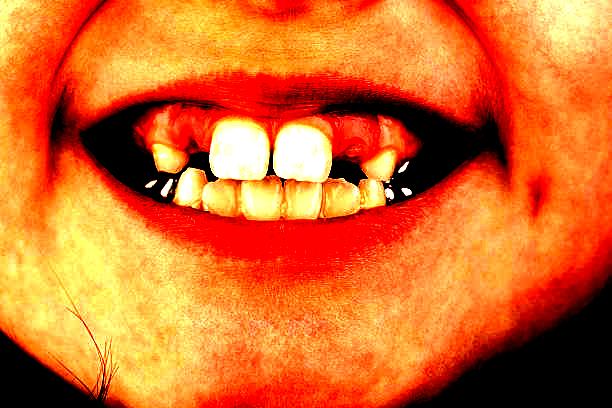
Condition: hypodontia